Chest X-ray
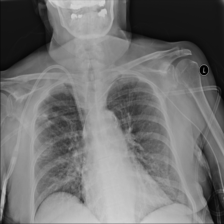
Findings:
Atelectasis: negative
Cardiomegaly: negative
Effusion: negative
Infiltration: negative
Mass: negative
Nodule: positive
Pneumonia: negative
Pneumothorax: negative
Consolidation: negative
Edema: negative
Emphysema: negative
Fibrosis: negative
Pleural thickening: negative
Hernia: negative